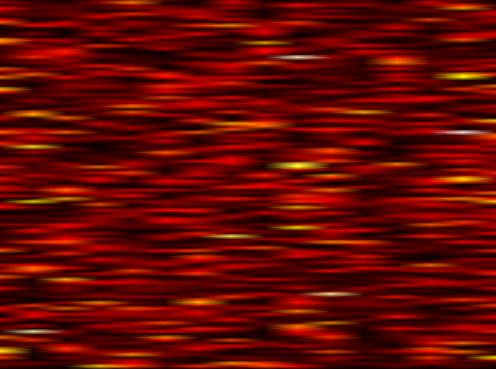
Label: FOFDM